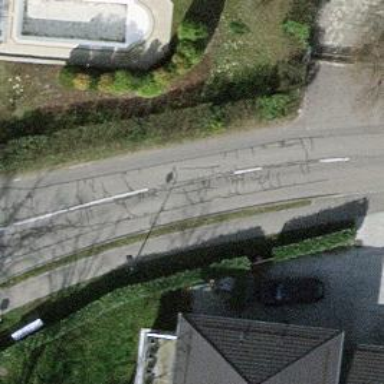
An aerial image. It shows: Tertiary road with asphalt surface.